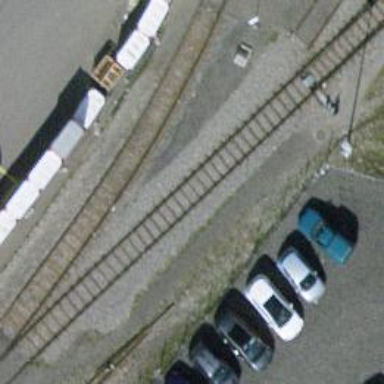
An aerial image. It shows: Single-track spur service.